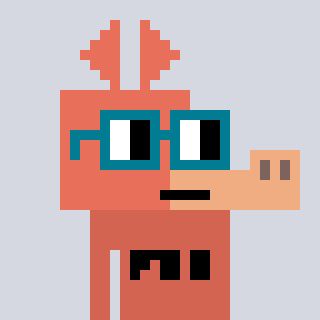
a pixel art character with square dark green glasses, a aardvark-shaped head and a peachy-colored body on a cool background